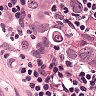
Metastatic tissue present: yes